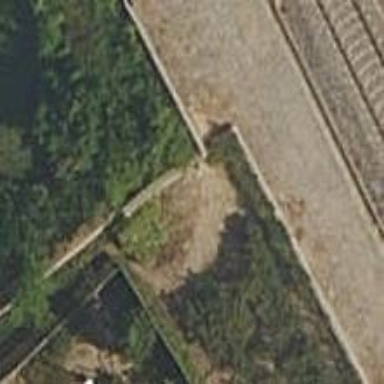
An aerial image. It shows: Concrete fence.